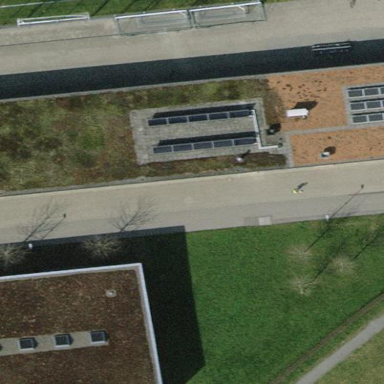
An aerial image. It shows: Sports centre building.